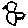
Label: bird